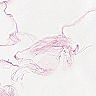
Metastatic tissue present: no